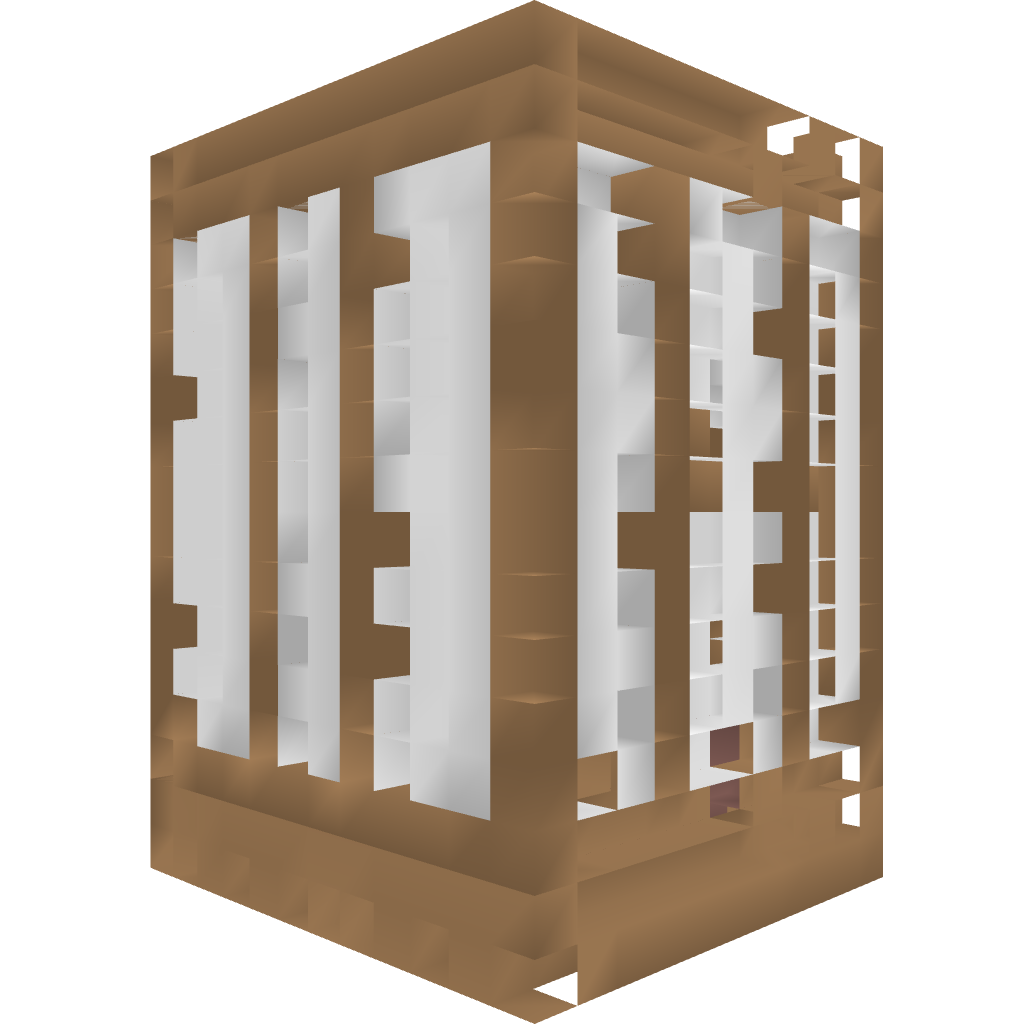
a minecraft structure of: Modern House bad low quality